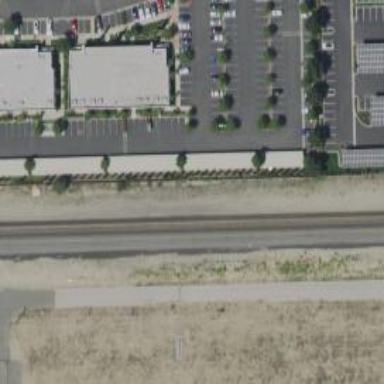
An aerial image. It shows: Railway siding with rails.